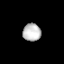
Tissue: lung
Cell type: Endothelial cells
Senescence score: 0.5523
Nuclear area (px): 308
Mean DAPI intensity: 193.997